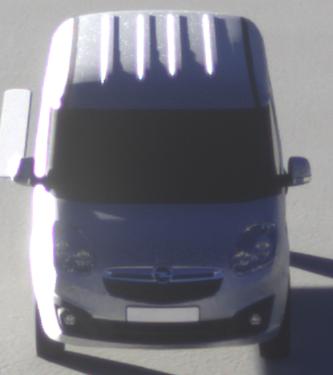
Make: Opel
Model: Combo Combi L1H1 1.4
Detailed model: Combo (D) Combi
Model produced from: 2012/01
Model produced until: 2013/11
Doors: 5
Color: white
Road condition: dry road
Daytime: sunrise or sunset
Contrast: low contrast